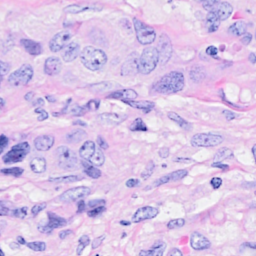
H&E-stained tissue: Breast